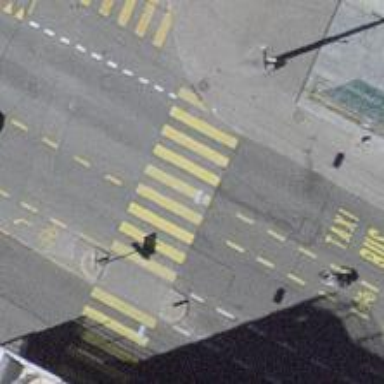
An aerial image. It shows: Zebra crossing with visible markings on footway.